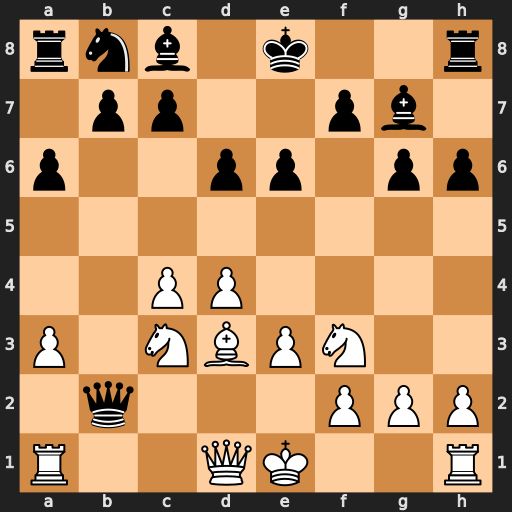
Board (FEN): rnb1k2r/1pp2pb1/p2pp1pp/8/2PP4/P1NBPN2/1q3PPP/R2QK2R
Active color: w
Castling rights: KQkq
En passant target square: -
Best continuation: Na4 Qxa1 Qxa1